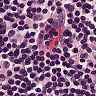
Metastatic tissue present: no